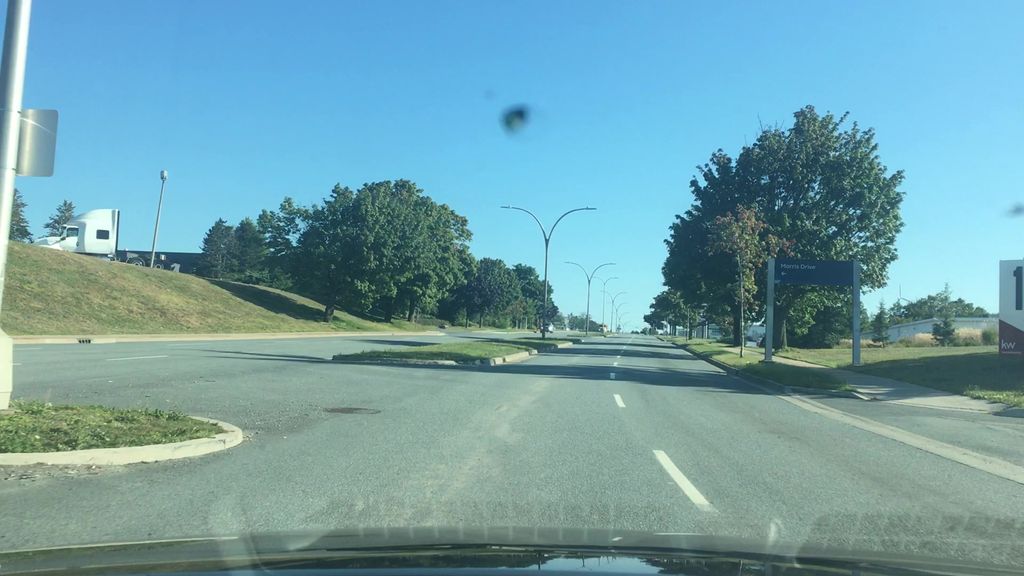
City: halifax